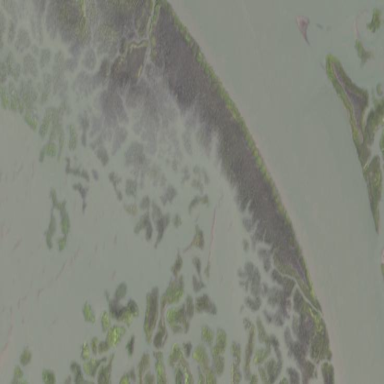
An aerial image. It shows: Marsh wetland with tidal influence.